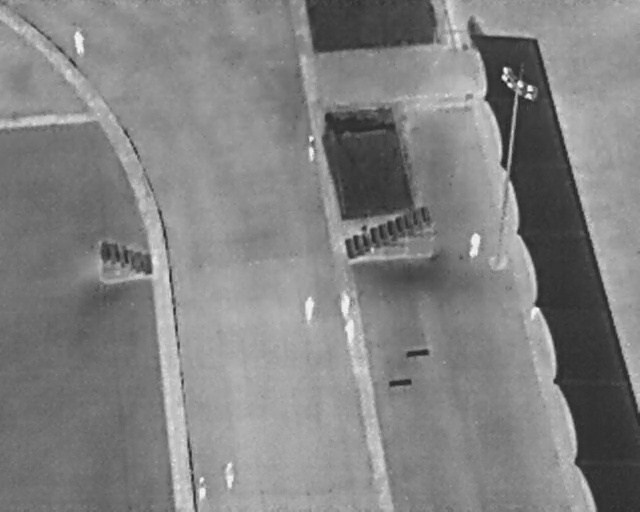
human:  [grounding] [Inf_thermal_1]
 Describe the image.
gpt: In the satellite image, there is  <ref>1 medium person </ref> <box>[[10, 7, 13, 9, 173]]</box> located at top left,  <ref>2 medium person </ref> <box>[[46, 59, 50, 61, 2], [52, 58, 55, 60, 2]]</box> located at center,  <ref>1 large person </ref> <box>[[33, 91, 38, 94, 2]]</box> located at bottom,  <ref>1 medium person </ref> <box>[[29, 94, 33, 95, 2]]</box> located at bottom,  <ref>1 large person </ref> <box>[[52, 63, 56, 66, 2]]</box> located at center,  <ref>1 large person </ref> <box>[[71, 46, 76, 49, 2]]</box> located at right.